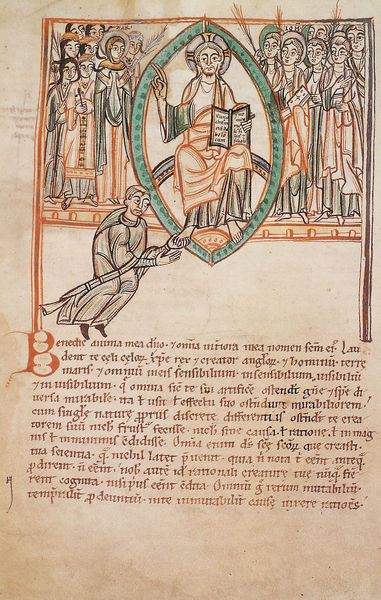
Titel: Speculum virginum
Institution: London, British Library (BL)
Schlagwörter: fuß, hand, frauen, grün, menschen, finger, männer, orange, rot, bibel, rahmen, bild, kutte, blatt, borte, engel, füße, schrift, küssen, palme, waschen, antike, buch, religion, zweig, seite, illustration, text, buchstaben, worte, beten, buchseite, palmzweige, prister, heiligenschein, mensche, christus, jesus, knieend, mittelalter, betende, priester, religiös, segnen, mönch, predigt, umhänge, heilige, zeilen, heilig, miniatur, christentum, aureole, salben, tonsur, latein, mandorla, katholisch, apostel, verehren, buchmalerei, verso, aposteln, fusswaschung, glorien, minuskel, segensgeste, recto, b